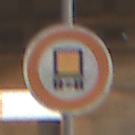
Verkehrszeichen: VerbotKennzeichnungspflichtigeKraftfahrzeugeGefaehrlicheGueter
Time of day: SunriseSunset
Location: Roofed (Suburban)
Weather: Clear
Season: NotSpecified
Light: Natural